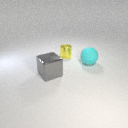
large gray metal cube to the left of small yellow metal cylinder